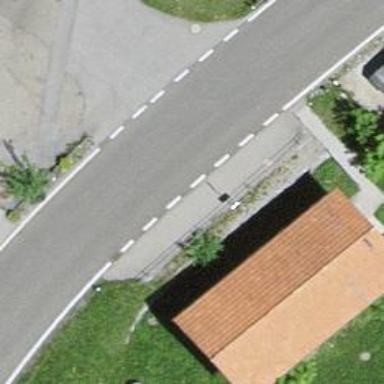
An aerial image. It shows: Bus stop with platform for public transport.